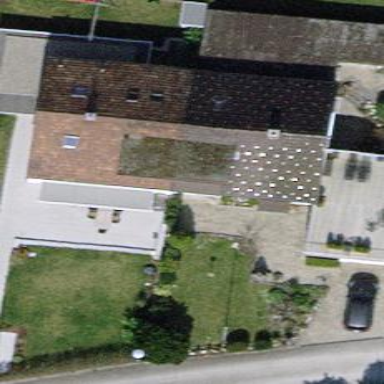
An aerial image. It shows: Terrace building with gabled roof in brown color. The roof orientation is across.